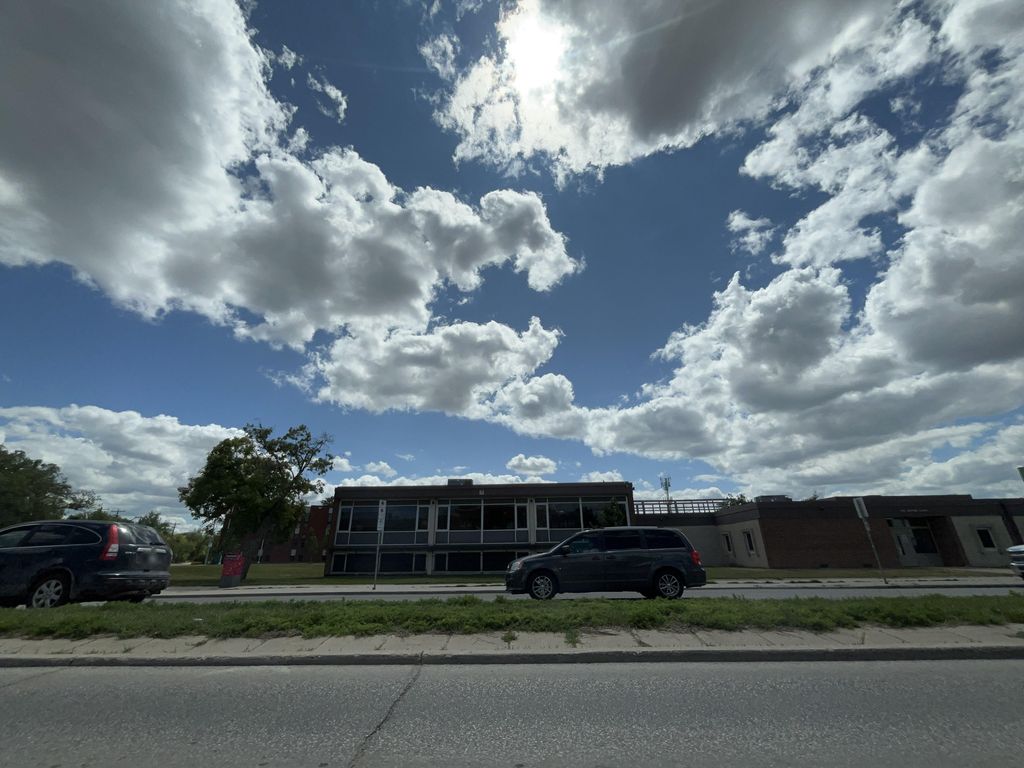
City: winnipeg